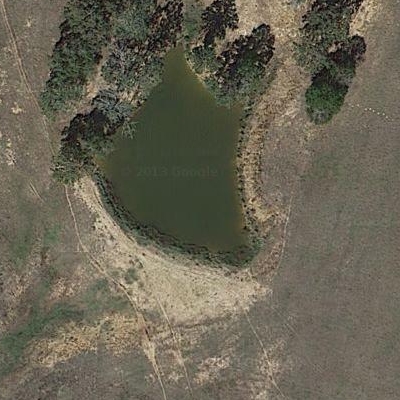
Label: dRiverLake